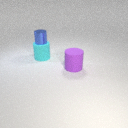
small blue metal cylinder above large cyan rubber cylinder